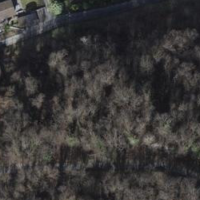
EUNIS habitat code: 43
Species observed at this site:
Dryocopus martius
Astrantia major